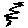
Label: zigzag